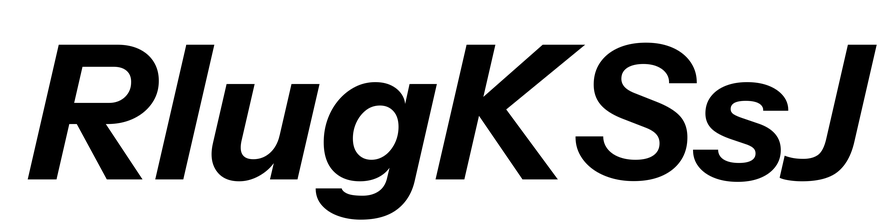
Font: InstrumentSans-Italic_Bold_Italic